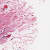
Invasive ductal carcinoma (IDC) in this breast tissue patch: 0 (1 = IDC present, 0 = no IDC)